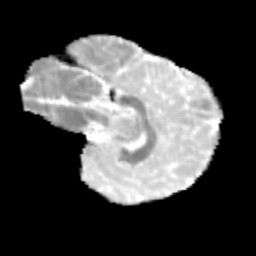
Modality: MD
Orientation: sagittal
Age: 11
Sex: male
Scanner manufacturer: siemens
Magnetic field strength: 3 T
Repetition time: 3.8 s
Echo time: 0.07 s